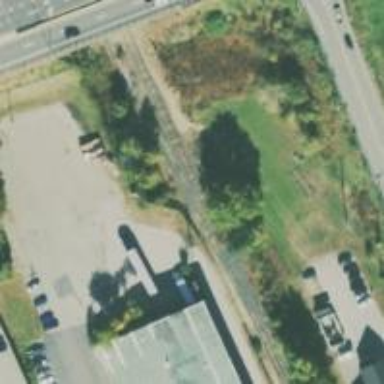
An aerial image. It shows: Disused railway.